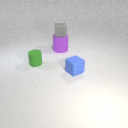
small gray rubber cube above large purple rubber cylinder